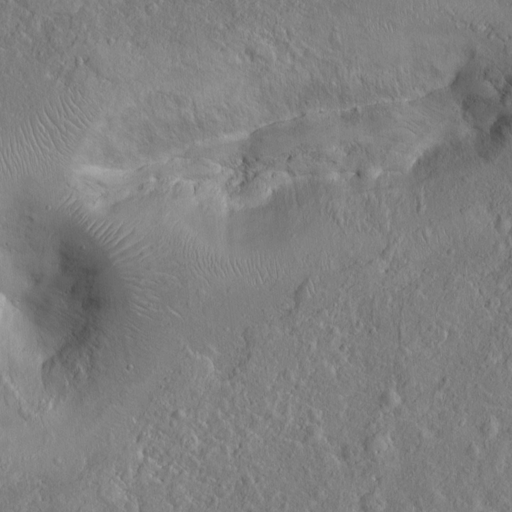
Objects detected: cone